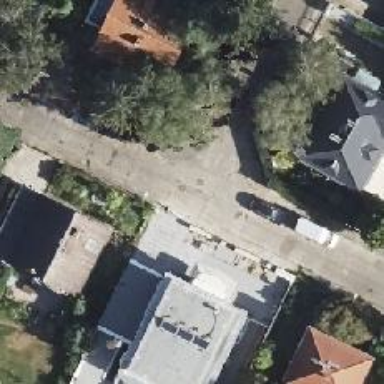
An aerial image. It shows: Residential road with concrete surface.